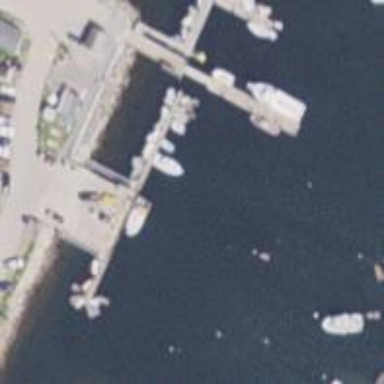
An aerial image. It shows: Pier with mooring facilities.